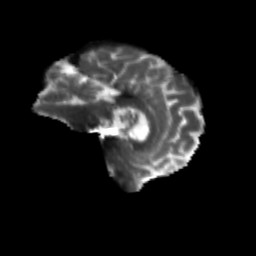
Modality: T2w
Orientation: sagittal
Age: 68
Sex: male
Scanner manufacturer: siemens
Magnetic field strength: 3 T
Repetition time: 4.71 s
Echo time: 0.0906 s